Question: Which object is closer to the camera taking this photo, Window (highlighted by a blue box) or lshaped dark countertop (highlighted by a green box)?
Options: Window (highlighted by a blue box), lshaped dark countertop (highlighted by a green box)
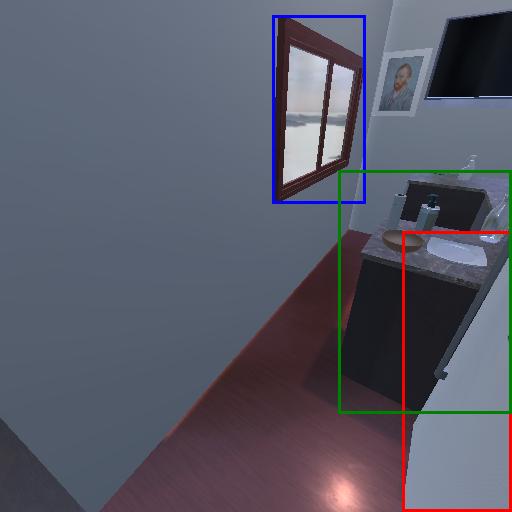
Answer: Window (highlighted by a blue box)